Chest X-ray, PA view. Patient: 37 years old, sex F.
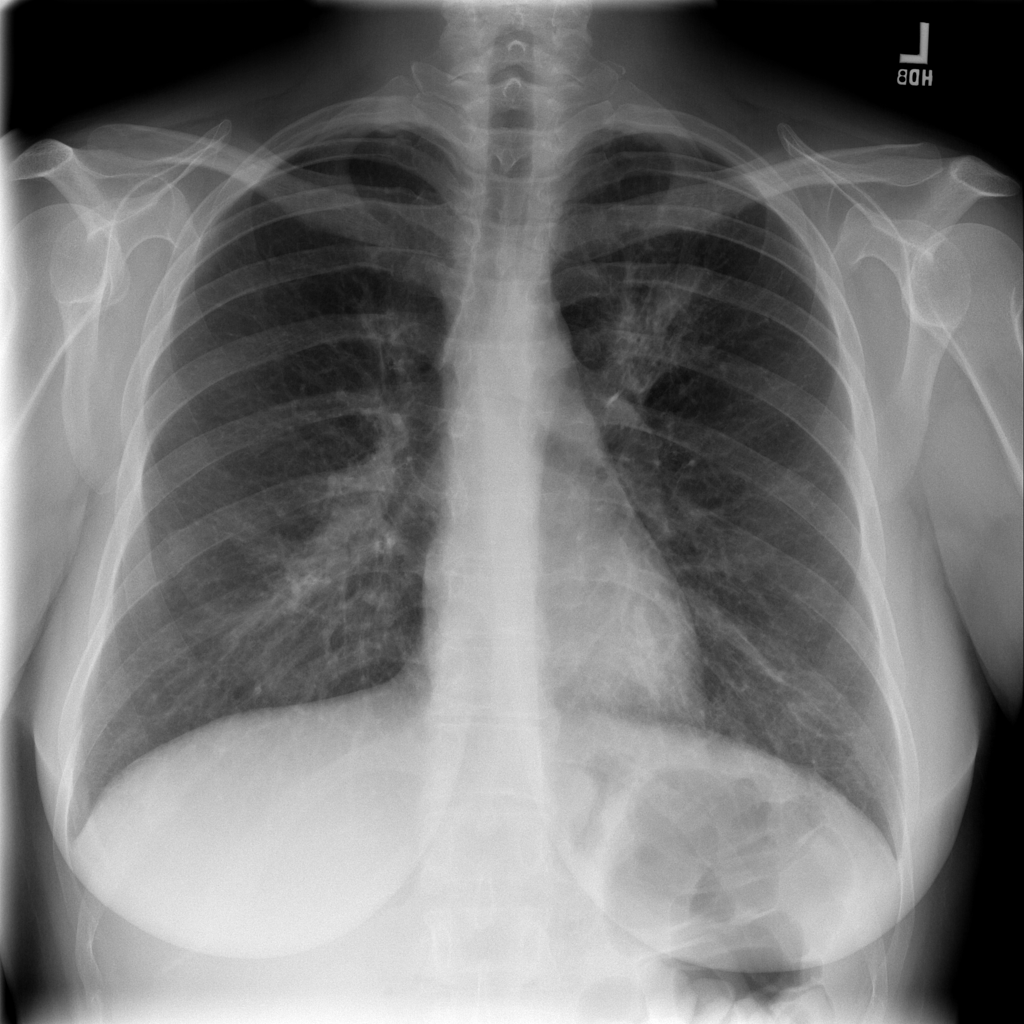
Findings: Fibrosis, Pleural_Thickening